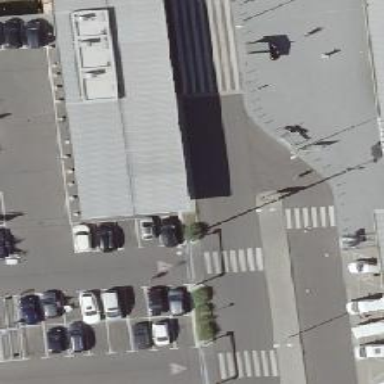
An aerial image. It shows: View of roof of building.